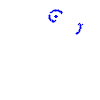
Particle: proton